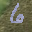
Label: 6